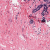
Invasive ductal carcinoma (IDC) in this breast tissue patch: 0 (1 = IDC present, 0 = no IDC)